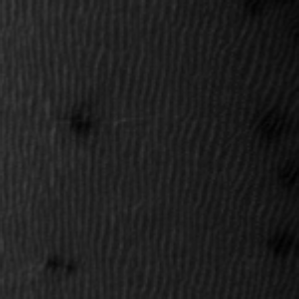
Label: frost